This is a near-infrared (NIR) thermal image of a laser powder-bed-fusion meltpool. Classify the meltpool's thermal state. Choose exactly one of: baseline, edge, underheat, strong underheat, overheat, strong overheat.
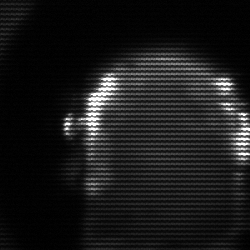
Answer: baseline